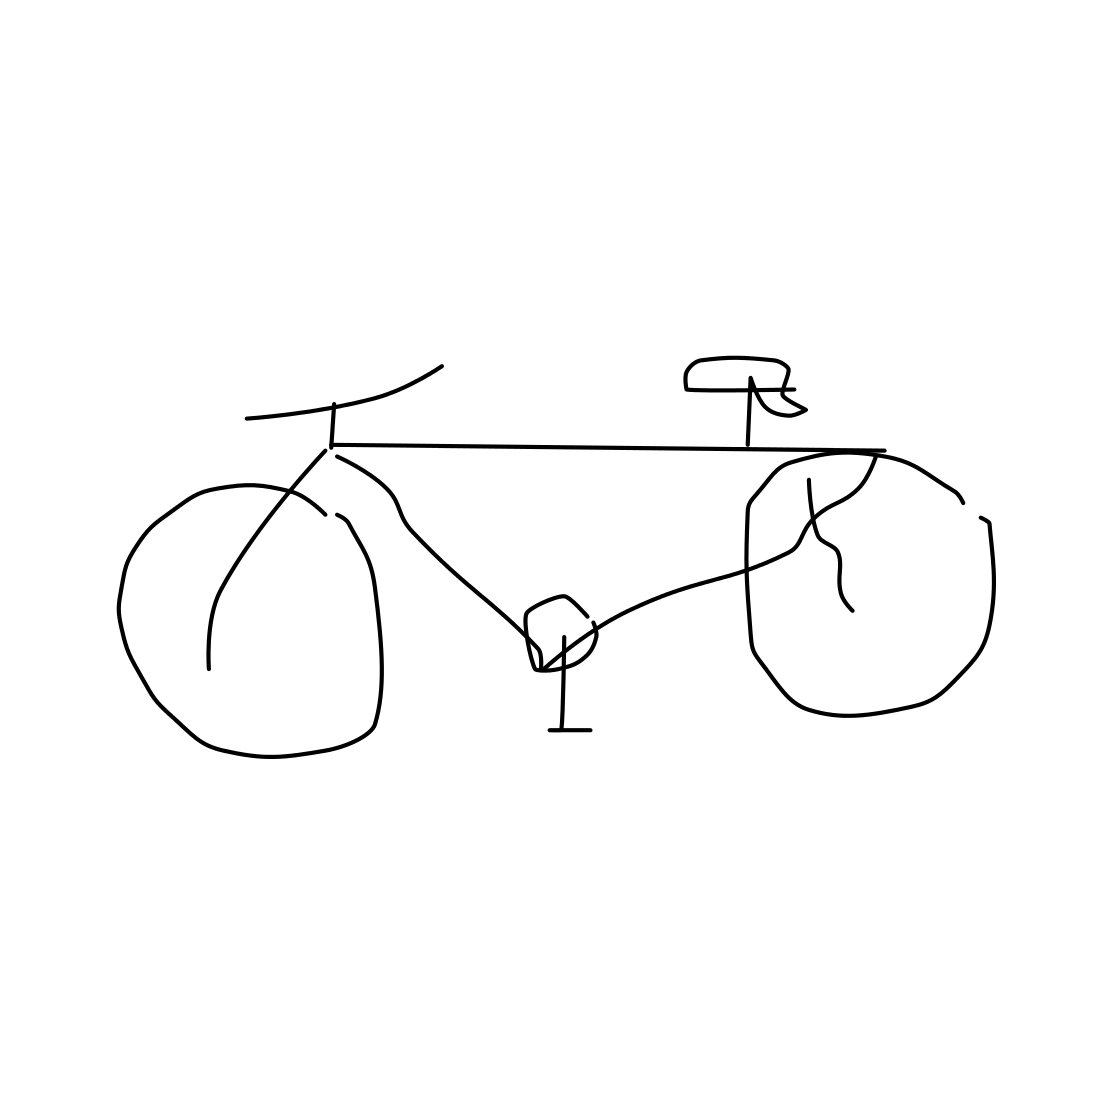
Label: bicycle